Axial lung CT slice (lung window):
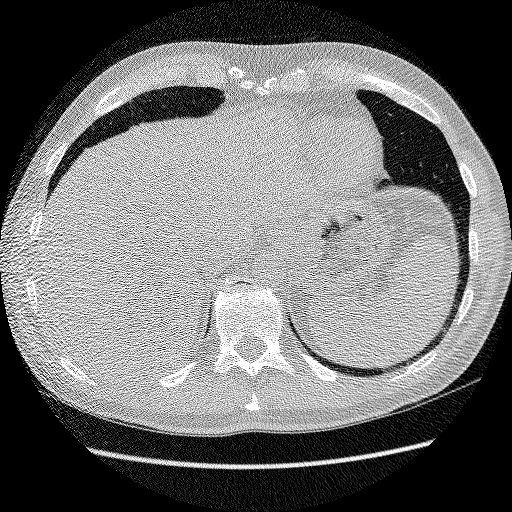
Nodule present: no